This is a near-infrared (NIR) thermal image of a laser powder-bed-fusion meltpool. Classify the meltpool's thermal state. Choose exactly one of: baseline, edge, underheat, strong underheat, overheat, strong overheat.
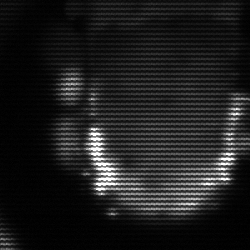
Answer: baseline